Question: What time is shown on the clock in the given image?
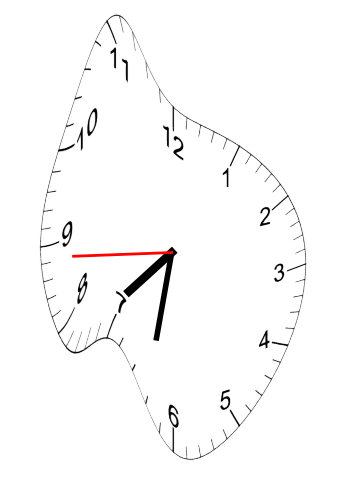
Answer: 07:31:44